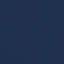
Label: SeaLake